Question: Following the C# answer of @ in <URL>
These are the images that I'm trying to set:

And this is the code that I'm using, what I'm missing or doing wrong?:
'''
Friend Sub CreateMenu(ByVal dte As EnvDTE80.DTE2)
Dim objImageToPictureDispConverter As ImageToPictureDispConverter = Nothing
Dim objImage As System.Drawing.Image = Nothing
Dim objIPictureDisp As stdole.IPictureDisp = Nothing
objImage = System.Drawing.Image.FromFile("C:\path to resources...\Menu_Tag_Green.png")
objImageToPictureDispConverter = New ImageToPictureDispConverter
objIPictureDisp = objImageToPictureDispConverter.GetIPictureDispFromImage(objImage)
objImageToPictureDispConverter.Dispose()
' Get a reference to the context menu of code window.
Dim codeWindowCommandBar As CommandBar =
DirectCast(dte.CommandBars, CommandBars)("Code Window")
' Add a popup command bar.
Dim mainPopup As CommandBarPopup =
DirectCast(codeWindowCommandBar.Controls.Add(MsoControlType.msoControlPopup,
Type.Missing, Type.Missing,
Type.Missing, Type.Missing), CommandBarPopup)
mainPopup.Caption = "..."
' Add controls to the popup command bar.
BtMakeCodeExample =
DirectCast(mainPopup.Controls.Add(MsoControlType.msoControlButton,
Missing.Value, Missing.Value,
1, True), CommandBarButton)
BtMakeCodeExample.Caption = "My Button"
BtMakeCodeExample.Style = MsoButtonStyle.msoButtonIcon
BtMakeCodeExample.Picture = objIPictureDisp
End Sub
'''
+
'''
Public Class ImageToPictureDispConverter : Inherits System.Windows.Forms.AxHost
Public Sub New()
MyBase.New("{63109182-966B-4e3c-A8B2-8BC4A88D221C}")
End Sub
Public Function GetIPictureDispFromImage(ByVal objImage As System.Drawing.Image) As stdole.IPictureDisp
Dim objPicture As stdole.IPictureDisp
objPicture = CType(System.Windows.Forms.AxHost.GetIPictureDispFromPicture(objImage), stdole.IPictureDisp)
Return objPicture
End Function
End Class
'''
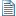
Answer: If you are creating a package, the user interface should be created using the .vsct file, which allows you to declare command pictures. See <URL>